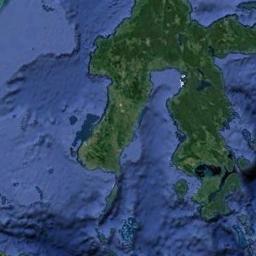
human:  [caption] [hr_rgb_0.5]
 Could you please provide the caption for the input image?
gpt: The island is in the upper right .

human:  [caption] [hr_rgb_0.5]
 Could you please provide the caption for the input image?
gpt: There are many trees on the island .

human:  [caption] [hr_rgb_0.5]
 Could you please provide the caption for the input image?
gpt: The island with a strange shaped is surrounded by light blue waters and some ups and downs are on the ocean floor .

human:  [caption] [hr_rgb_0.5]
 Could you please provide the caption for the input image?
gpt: The irregular green island is surrounded by blue sea water .

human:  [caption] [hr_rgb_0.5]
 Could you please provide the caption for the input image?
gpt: The green island is on a blue sea .